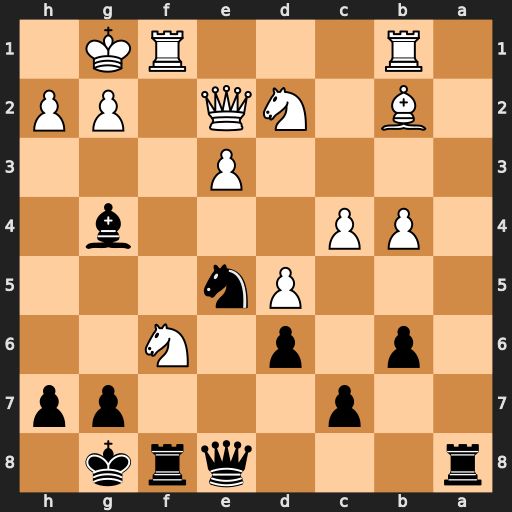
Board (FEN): r3qrk1/2p3pp/1p1p1N2/3Pn3/1PP3b1/4P3/1B1NQ1PP/1R3RK1
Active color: b
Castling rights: -
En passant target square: -
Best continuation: Rxf6 Qe1 Nd3 Qg3 Rg6